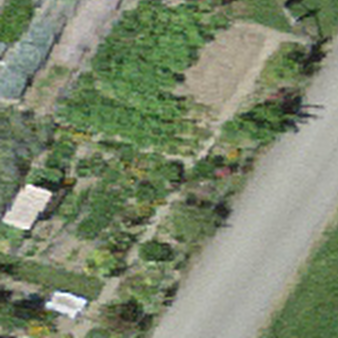
Label: other